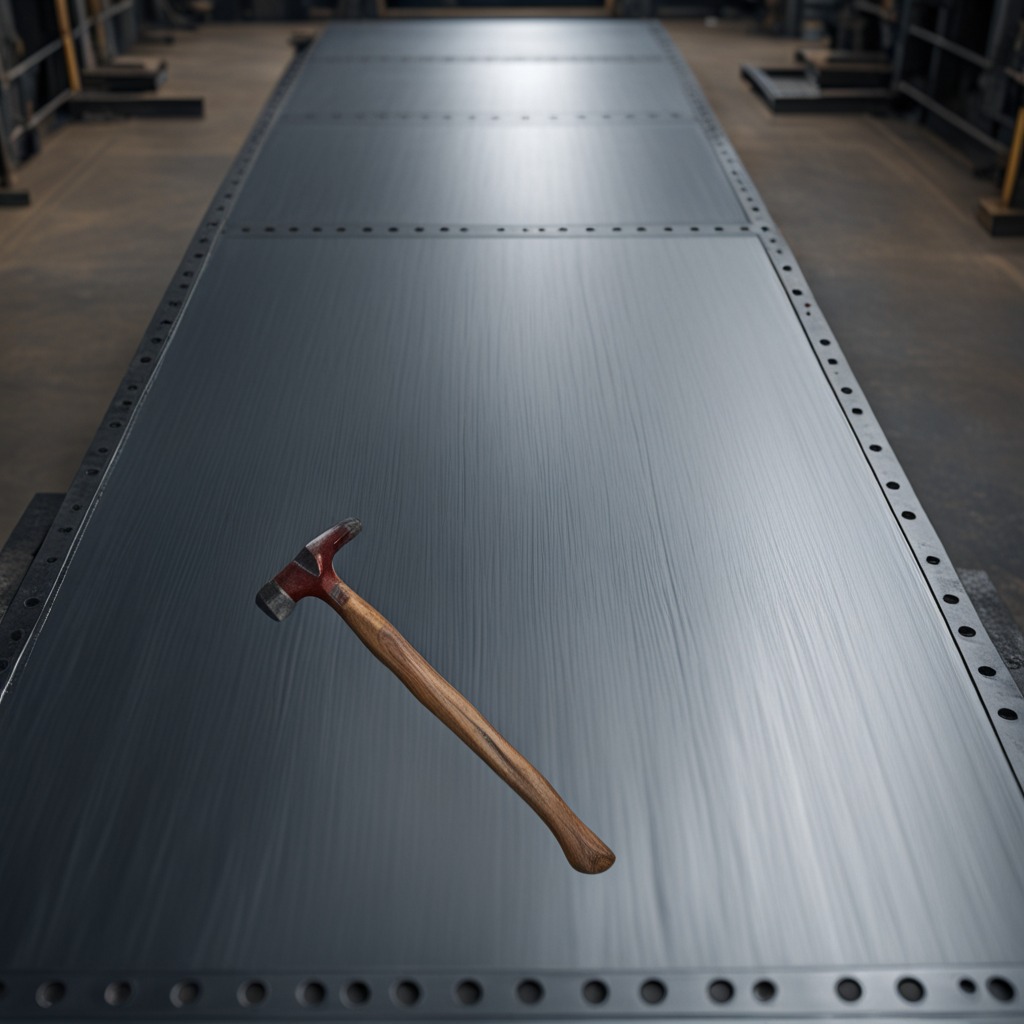
A hammer is lying on the cold steel table in a mining workshop.